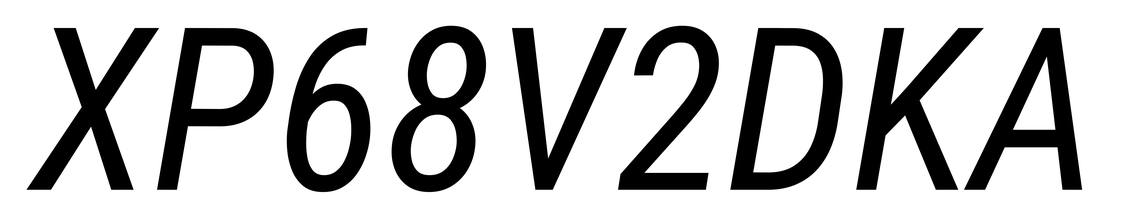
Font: Roboto-Italic_Condensed_Italic